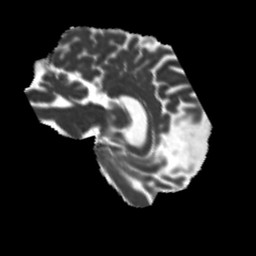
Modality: MD
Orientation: sagittal
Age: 58
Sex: male
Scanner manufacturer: siemens
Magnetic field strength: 3 T
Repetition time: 5.25 s
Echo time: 0.08 s